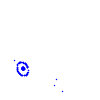
Particle: kaon